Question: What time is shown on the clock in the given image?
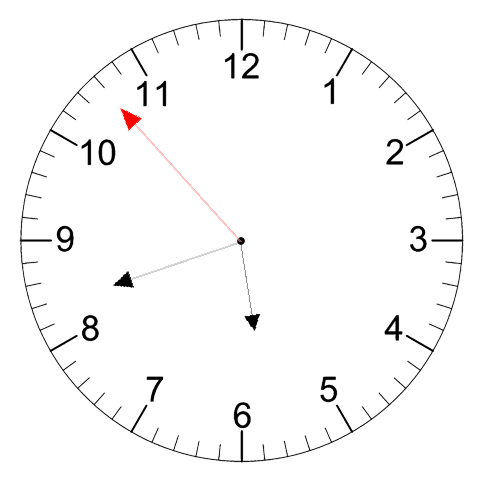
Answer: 05:41:53